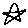
Label: star